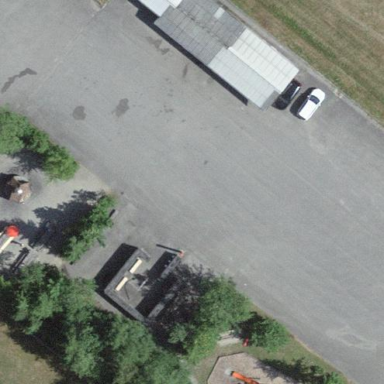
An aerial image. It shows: Parking area.